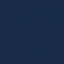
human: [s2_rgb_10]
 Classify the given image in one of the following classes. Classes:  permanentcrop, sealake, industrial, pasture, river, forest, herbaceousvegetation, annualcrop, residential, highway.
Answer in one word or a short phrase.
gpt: SeaLake